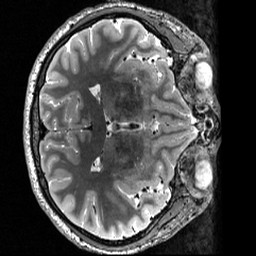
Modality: T2w
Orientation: axial
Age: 29
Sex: male
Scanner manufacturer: siemens
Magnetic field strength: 3 T
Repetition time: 3.2 s
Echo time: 0.566 s